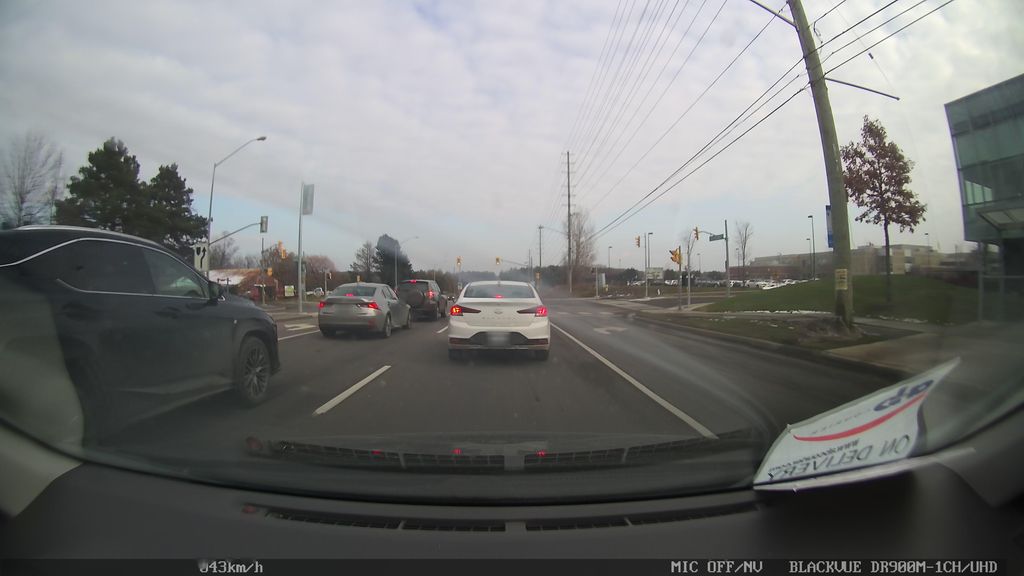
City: toronto